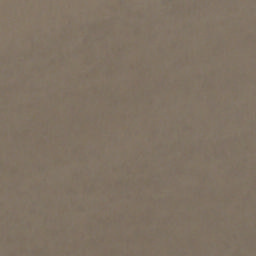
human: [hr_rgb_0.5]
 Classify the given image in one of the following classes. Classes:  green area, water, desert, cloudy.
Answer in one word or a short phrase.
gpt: cloudy